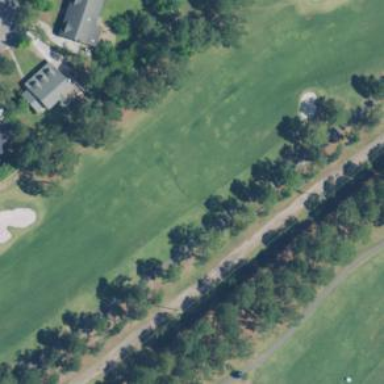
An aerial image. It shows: Golf fairway surrounded by grass.